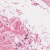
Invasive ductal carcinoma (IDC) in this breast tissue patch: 0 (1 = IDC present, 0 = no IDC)